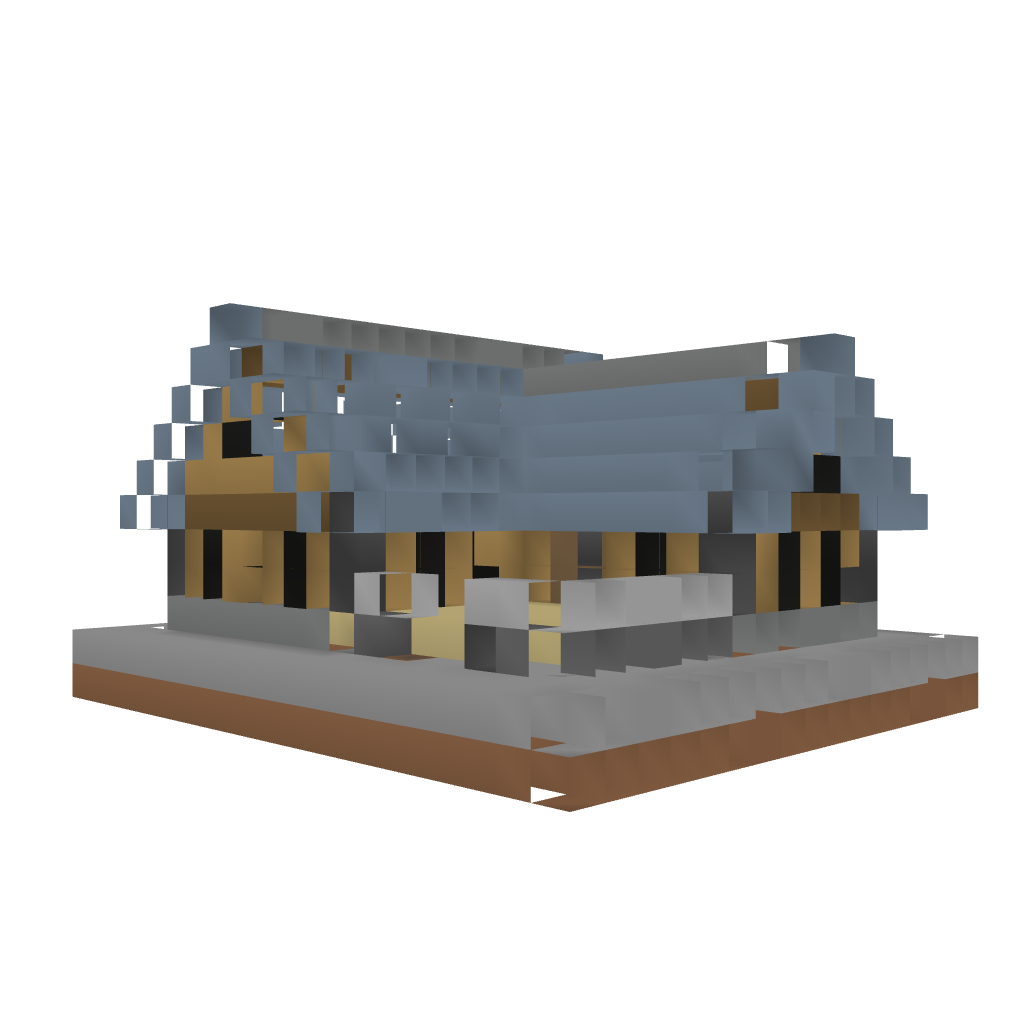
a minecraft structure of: Survival Home 2